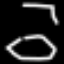
Label: octagon